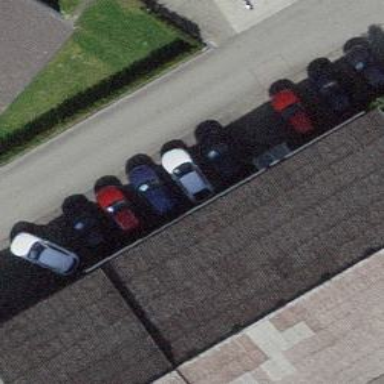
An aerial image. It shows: Car shop.